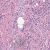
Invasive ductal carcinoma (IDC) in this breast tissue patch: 0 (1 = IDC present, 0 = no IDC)